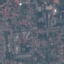
Label: Residential